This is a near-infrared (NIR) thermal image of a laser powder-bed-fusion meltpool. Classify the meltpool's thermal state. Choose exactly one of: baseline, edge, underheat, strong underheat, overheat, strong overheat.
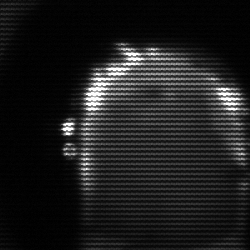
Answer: baseline